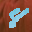
Label: 8